Field crop: maize
Growth stage: 1
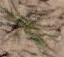
Species: salsola